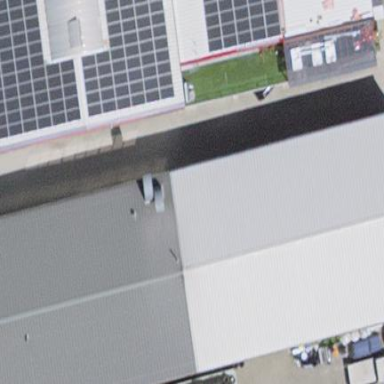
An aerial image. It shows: Industrial building.